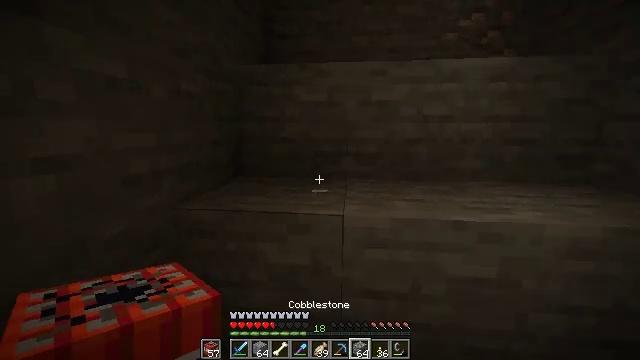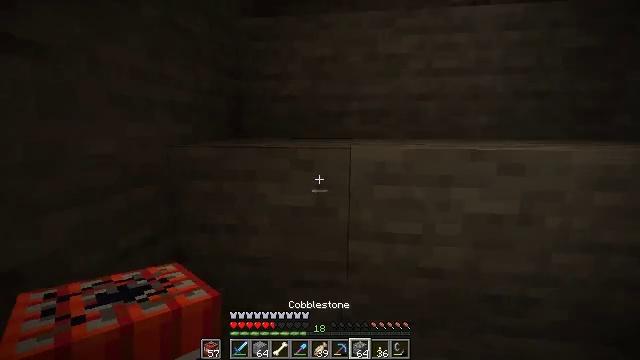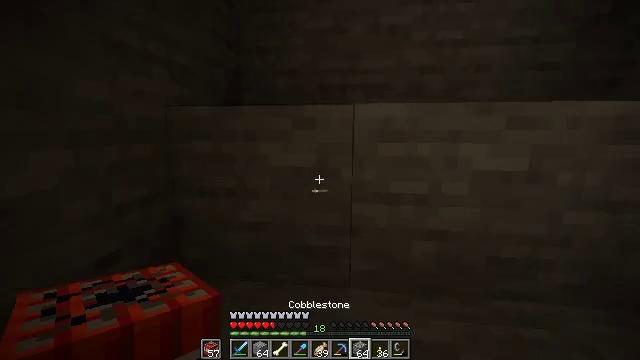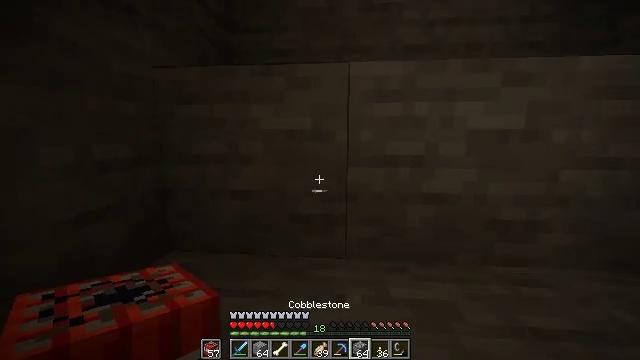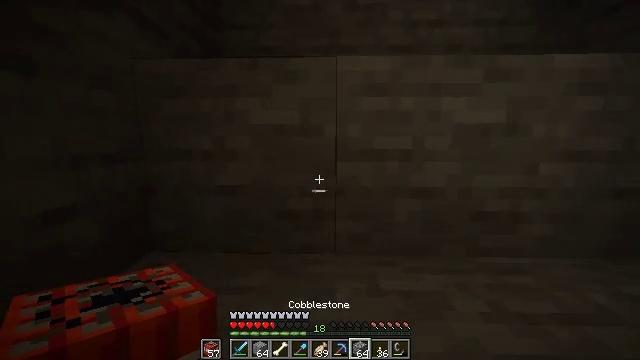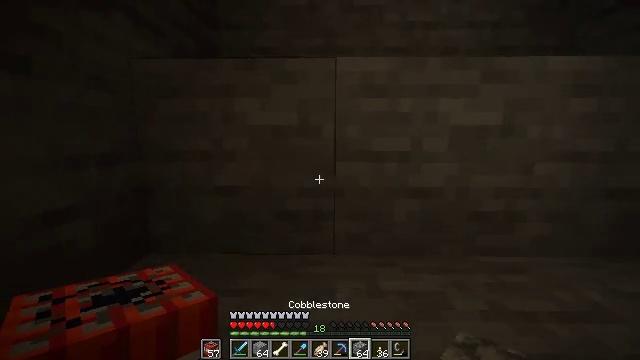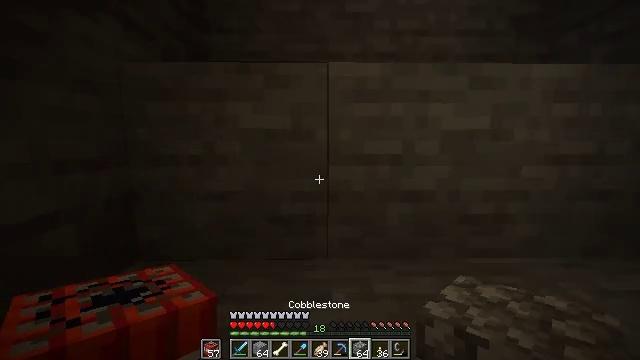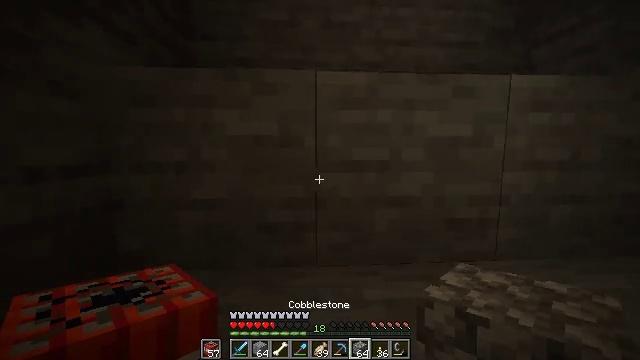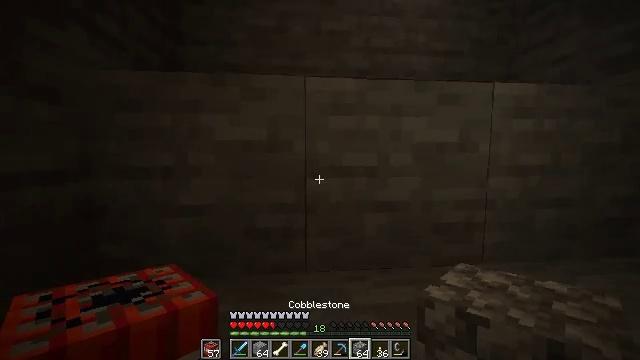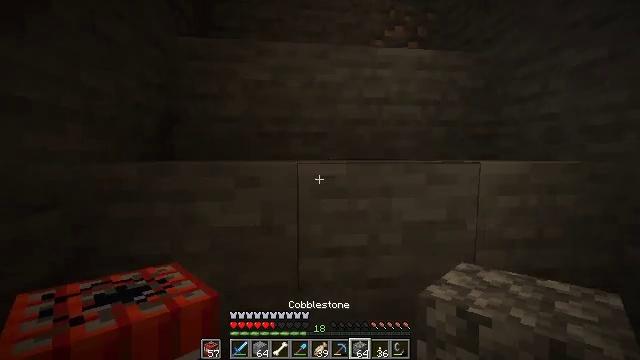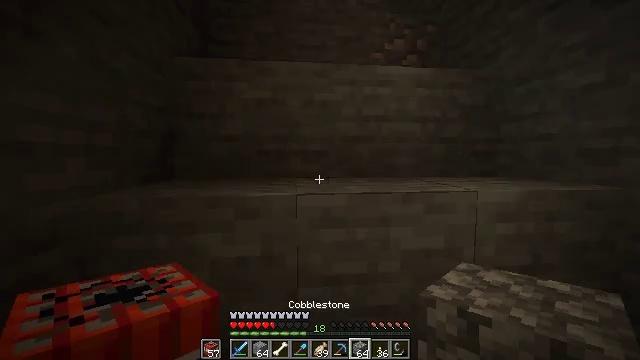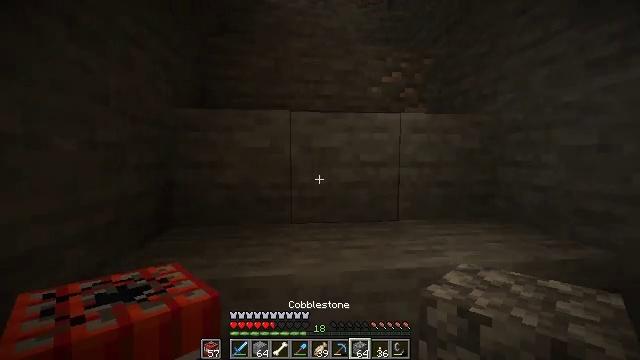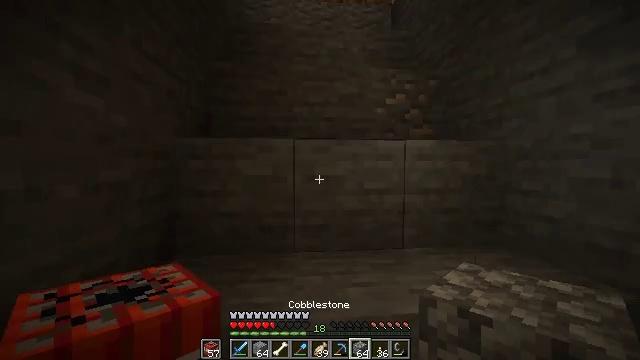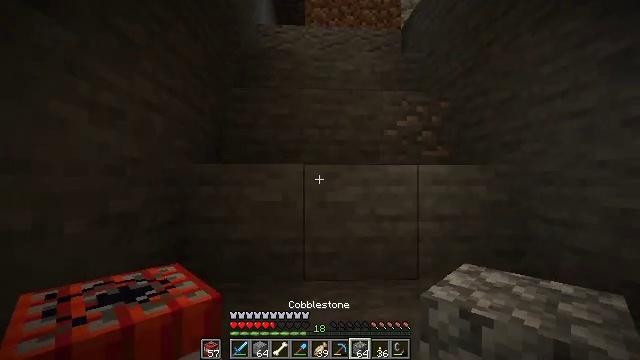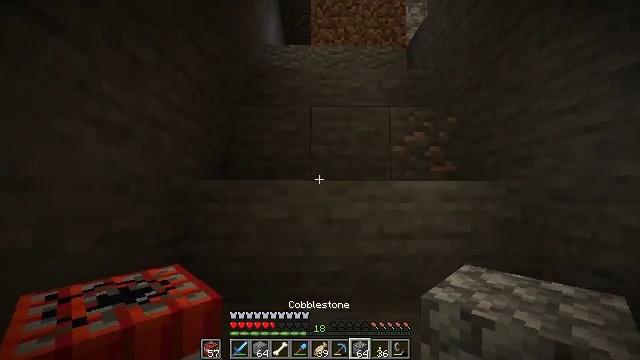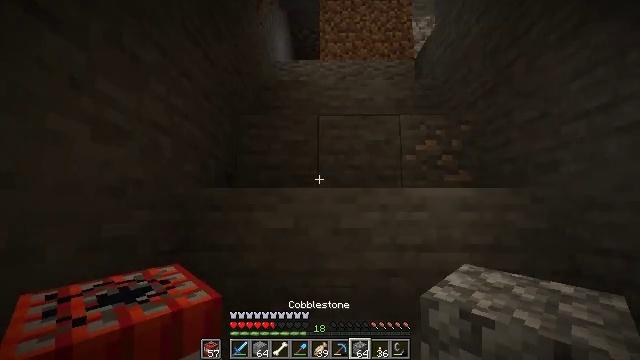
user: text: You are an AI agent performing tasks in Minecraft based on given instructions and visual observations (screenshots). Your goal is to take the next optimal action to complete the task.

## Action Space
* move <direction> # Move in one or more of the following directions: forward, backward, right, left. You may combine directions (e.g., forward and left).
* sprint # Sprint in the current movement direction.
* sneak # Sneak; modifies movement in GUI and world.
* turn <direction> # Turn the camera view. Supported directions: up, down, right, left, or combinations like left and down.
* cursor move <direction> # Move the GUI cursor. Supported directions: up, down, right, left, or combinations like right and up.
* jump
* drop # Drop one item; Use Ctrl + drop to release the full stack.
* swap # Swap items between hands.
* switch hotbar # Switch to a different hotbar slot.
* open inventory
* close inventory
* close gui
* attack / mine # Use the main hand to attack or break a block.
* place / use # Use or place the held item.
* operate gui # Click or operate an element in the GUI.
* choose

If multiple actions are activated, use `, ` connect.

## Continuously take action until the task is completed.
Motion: motion action
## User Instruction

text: Remove a golden chestplate from the inventory.
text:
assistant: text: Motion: move forward, jump
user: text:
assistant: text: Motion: move forward, jump
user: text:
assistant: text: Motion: move forward, turn right and up, jump
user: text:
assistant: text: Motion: move forward, turn right
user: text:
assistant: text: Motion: move forward, turn right
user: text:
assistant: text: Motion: move forward, turn right
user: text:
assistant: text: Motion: move forward, turn right and up
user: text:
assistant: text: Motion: move forward, turn right and up
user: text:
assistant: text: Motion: move forward, jump
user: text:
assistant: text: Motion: move forward, jump
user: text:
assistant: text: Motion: move forward, jump
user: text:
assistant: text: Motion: move forward, turn left and up
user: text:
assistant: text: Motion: move forward, turn left and up
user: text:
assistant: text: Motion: move forward, turn left and up
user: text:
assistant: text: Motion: move forward, turn left and up
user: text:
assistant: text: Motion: move forward, turn left and up
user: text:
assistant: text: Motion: move forward, turn left and up
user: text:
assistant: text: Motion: move forward, turn left, jump
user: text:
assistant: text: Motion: move forward, jump
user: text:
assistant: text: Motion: move forward, jump
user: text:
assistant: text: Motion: move forward
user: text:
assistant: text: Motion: move forward
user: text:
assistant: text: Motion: move forward
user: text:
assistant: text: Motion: move forward
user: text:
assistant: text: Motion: move forward
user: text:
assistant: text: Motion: move forward
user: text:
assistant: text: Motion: move forward, jump
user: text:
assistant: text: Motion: move forward, jump
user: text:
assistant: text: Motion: move forward, jump
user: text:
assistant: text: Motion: move forward